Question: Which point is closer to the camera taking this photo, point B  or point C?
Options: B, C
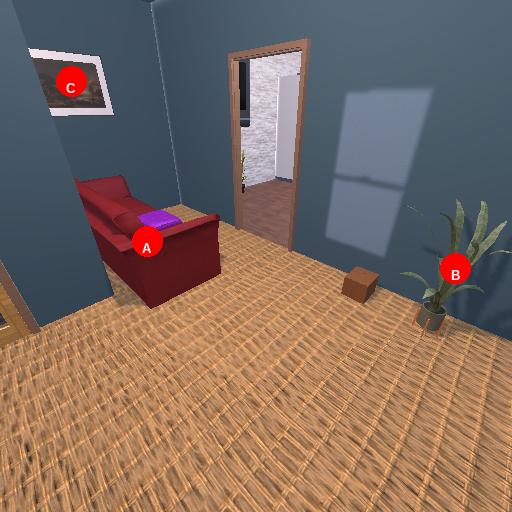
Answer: B